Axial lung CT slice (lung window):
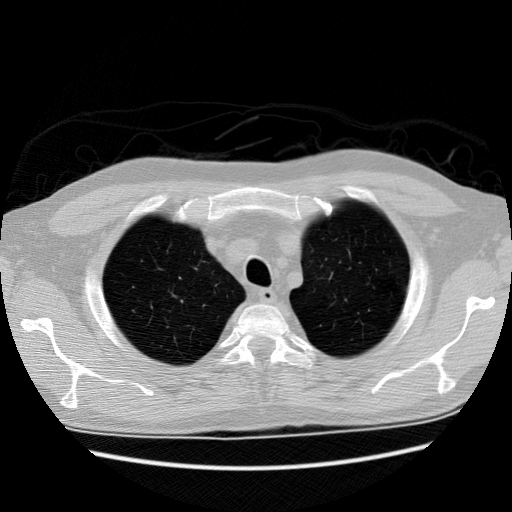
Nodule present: no